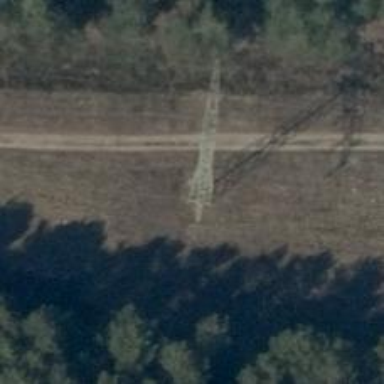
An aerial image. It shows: Power tower.